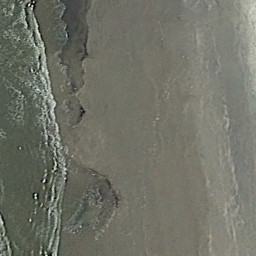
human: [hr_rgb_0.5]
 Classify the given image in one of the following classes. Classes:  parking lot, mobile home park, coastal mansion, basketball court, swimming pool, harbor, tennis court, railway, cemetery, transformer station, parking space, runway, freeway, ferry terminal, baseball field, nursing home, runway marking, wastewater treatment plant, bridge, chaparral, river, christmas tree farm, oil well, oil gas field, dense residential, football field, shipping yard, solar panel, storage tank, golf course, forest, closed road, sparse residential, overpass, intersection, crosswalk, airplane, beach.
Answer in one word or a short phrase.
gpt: beach